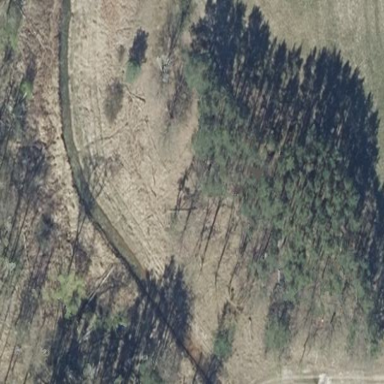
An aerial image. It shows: Forest area.